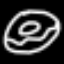
Label: donut